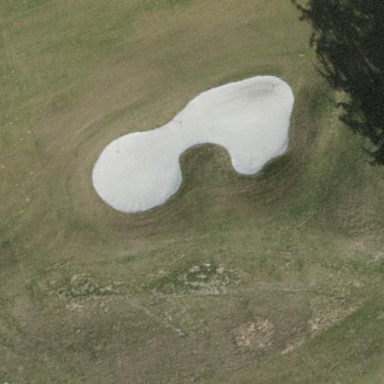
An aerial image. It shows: Sandy area is golf bunker.